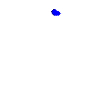
Particle: electron